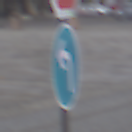
Verkehrszeichen: VorgeschriebeneFahrtrichtungLinks
Zusatzzeichen oben: Stop
Umgebung: Outdoor, Urban
Tageszeit: Midday
Wetter: Overcast
Licht: Natural
Jahreszeit: NotSpecified
Kontrast: LowContrast